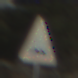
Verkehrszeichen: UnebeneFahrbahn
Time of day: MorningAfternoon
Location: Outdoor (Nature)
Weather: PartlyCloudy
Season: NotSpecified
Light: Natural